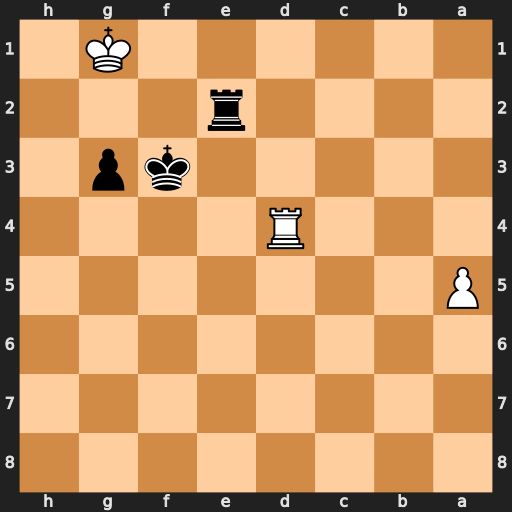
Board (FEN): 8/8/8/P7/3R4/5kp1/4r3/6K1
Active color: b
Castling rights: -
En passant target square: -
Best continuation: Re1#